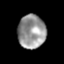
Tissue: lung
Cell type: Epithelial cells
Senescence score: 0.2012
Nuclear area (px): 923
Mean DAPI intensity: 148.011